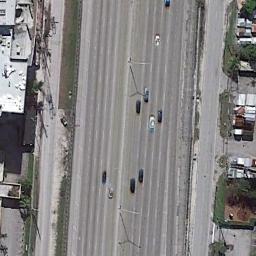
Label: freeway